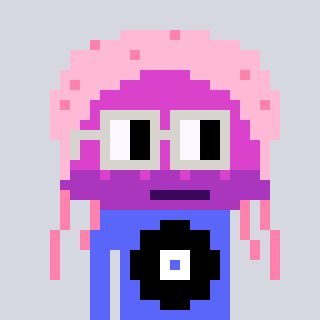
a pixel art character with square light gray glasses, a jellyfish-shaped head and a purple-colored body on a cool background